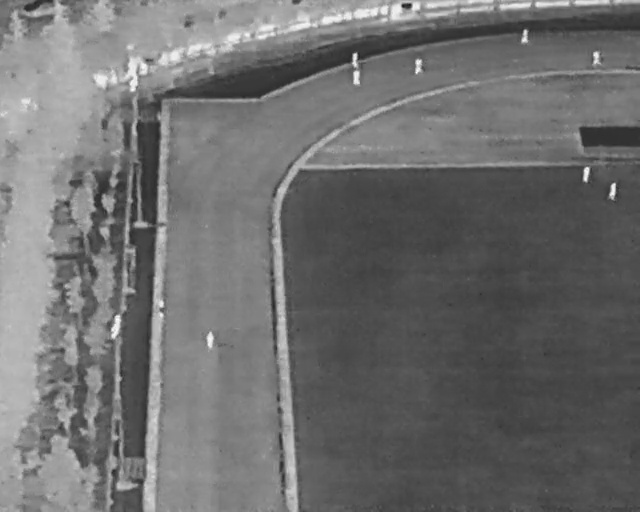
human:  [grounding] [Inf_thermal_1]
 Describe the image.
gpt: In the satellite image, there is  <ref>1 medium person </ref> <box>[[31, 65, 34, 67, 2]]</box> located at center,  <ref>2 small person </ref> <box>[[54, 14, 57, 15, 2], [53, 11, 56, 12, 2]]</box> located at top,  <ref>1 medium person </ref> <box>[[93, 36, 97, 38, 2]]</box> located at right,  <ref>1 small person </ref> <box>[[90, 33, 93, 34, 2]]</box> located at right,  <ref>1 medium person </ref> <box>[[92, 10, 94, 12, 2]]</box> located at top right,  <ref>1 small person </ref> <box>[[80, 6, 83, 7, 2]]</box> located at top right,  <ref>1 medium person </ref> <box>[[64, 11, 66, 13, 2]]</box> located at top,  <ref>1 small person </ref> <box>[[24, 59, 26, 60, 2]]</box> located at left.